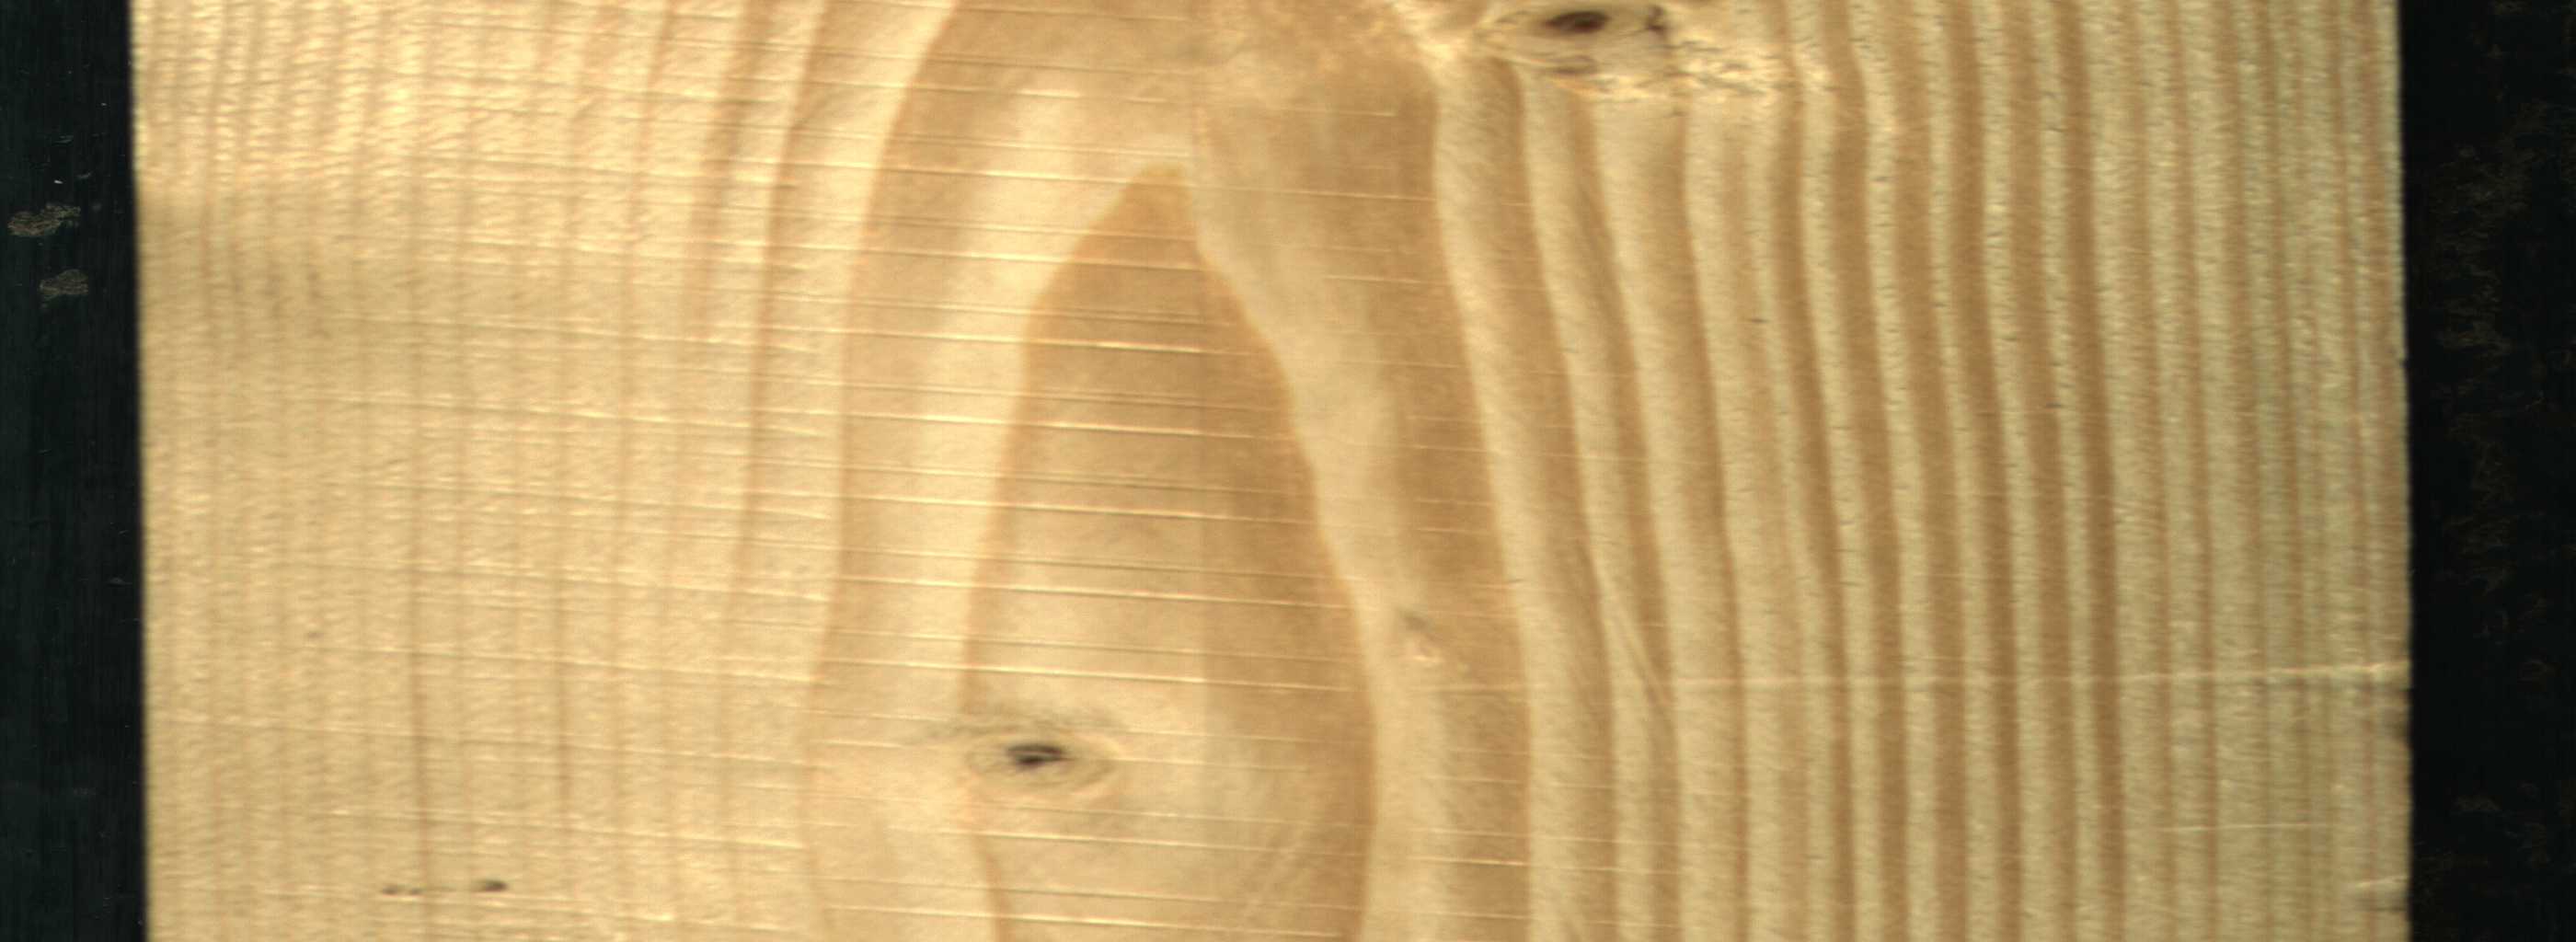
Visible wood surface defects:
Live_Knot
Live_Knot